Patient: sex F, age 46
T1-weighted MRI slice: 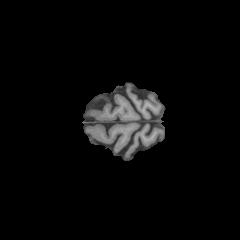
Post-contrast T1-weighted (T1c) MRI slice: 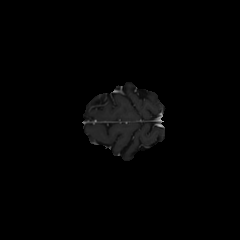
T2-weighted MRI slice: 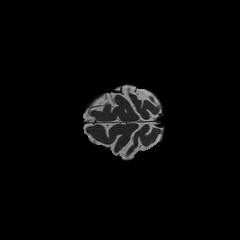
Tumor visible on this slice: no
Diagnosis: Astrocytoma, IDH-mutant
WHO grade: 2